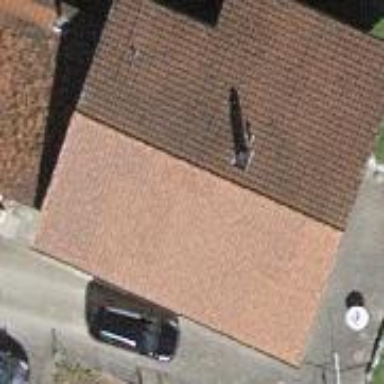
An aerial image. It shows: Building with gabled roof.